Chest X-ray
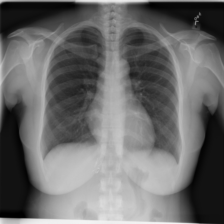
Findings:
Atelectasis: negative
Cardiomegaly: negative
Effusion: negative
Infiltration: negative
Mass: negative
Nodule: negative
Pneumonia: negative
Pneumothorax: negative
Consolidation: negative
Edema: negative
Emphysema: negative
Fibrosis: negative
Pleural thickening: negative
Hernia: negative